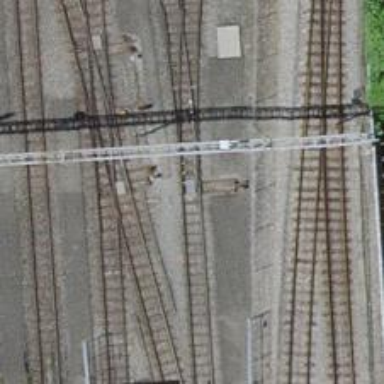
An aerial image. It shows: Narrow-gauge railway service yard with 1 track. The railway is electrified with contact line.